Chest X-ray:
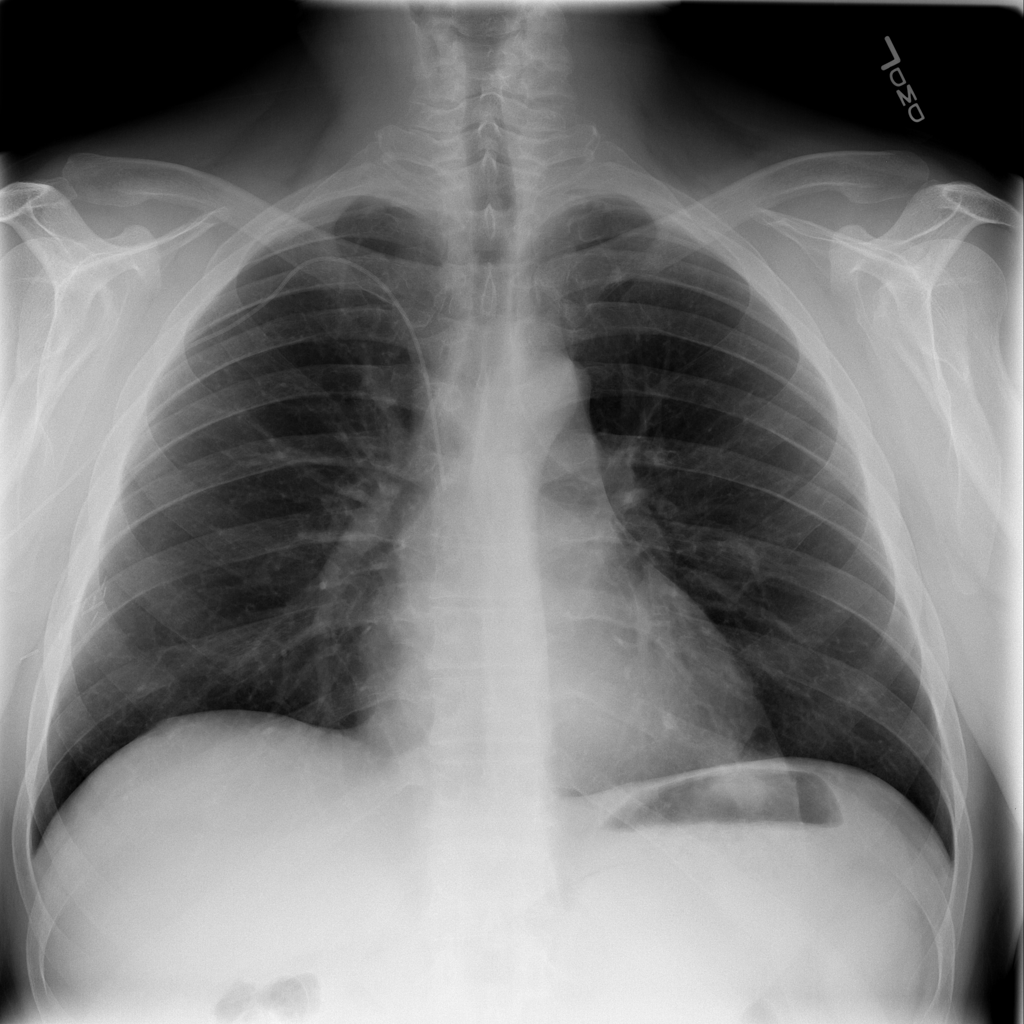
No abnormal finding: yes